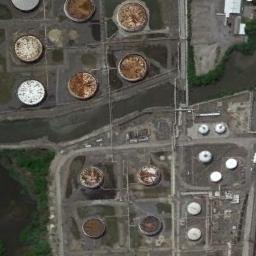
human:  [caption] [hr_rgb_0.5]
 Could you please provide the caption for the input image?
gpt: There are several neatly arranged large oil storage tanks in the factory, And there are large lawns in the factory .

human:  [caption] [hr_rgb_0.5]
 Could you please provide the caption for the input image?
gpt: There are many storage tanks of different sizes .

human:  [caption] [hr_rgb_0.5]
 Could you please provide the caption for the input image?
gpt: There are about ten storage tanks here .

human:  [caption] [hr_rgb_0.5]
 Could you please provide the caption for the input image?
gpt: There are many storage tanks on the bare land .

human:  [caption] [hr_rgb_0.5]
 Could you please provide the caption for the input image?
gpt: There are some storage tanks of different sizes .